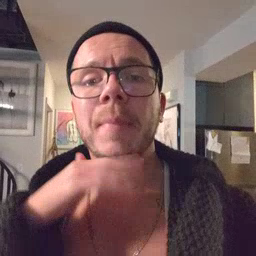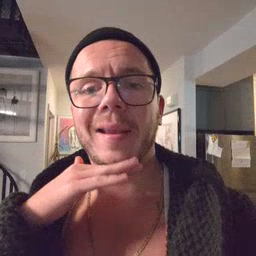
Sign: pig